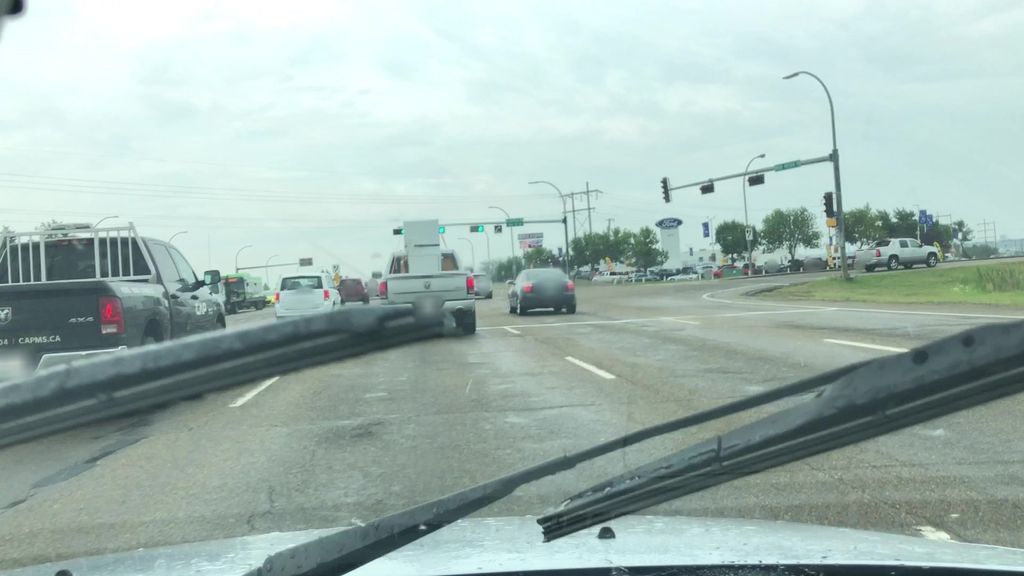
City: edmonton